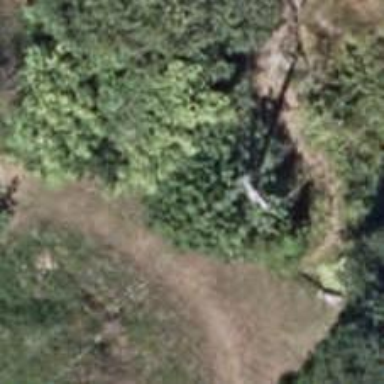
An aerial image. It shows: Power line in the image.